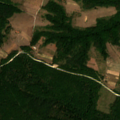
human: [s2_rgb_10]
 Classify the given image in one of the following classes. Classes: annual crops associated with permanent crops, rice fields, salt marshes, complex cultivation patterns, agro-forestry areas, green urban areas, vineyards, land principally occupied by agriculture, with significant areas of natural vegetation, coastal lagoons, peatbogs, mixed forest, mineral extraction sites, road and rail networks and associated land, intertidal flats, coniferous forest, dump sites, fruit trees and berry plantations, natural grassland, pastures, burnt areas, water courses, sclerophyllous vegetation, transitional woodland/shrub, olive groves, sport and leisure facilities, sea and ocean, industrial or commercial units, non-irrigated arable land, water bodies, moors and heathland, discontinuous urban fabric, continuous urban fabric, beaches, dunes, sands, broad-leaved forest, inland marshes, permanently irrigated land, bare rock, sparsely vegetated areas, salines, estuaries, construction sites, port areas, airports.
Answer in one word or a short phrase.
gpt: complex cultivation patterns, land principally occupied by agriculture, with significant areas of natural vegetation, broad-leaved forest